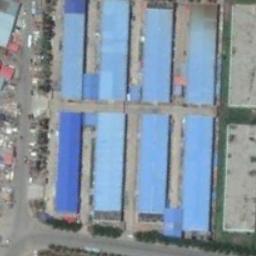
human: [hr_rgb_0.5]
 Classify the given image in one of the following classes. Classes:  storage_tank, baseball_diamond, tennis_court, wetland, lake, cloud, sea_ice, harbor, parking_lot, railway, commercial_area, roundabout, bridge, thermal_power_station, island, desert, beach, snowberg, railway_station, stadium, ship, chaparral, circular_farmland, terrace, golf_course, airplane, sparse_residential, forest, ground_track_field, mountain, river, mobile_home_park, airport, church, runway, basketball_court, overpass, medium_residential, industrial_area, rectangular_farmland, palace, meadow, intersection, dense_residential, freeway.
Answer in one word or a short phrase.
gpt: industrial_area